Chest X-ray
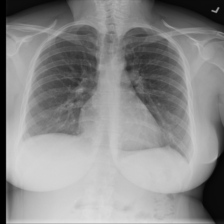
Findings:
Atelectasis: negative
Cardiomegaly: negative
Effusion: negative
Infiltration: negative
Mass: negative
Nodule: negative
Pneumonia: negative
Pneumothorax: negative
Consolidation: negative
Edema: negative
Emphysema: negative
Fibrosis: negative
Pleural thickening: negative
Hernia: negative